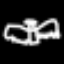
Label: angel